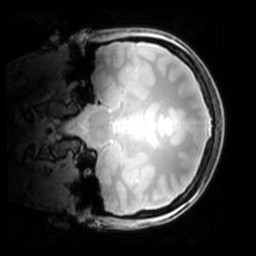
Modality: PDw
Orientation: coronal
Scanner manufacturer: philips
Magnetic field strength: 7 T
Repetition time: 0.008 s
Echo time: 0.001974 s